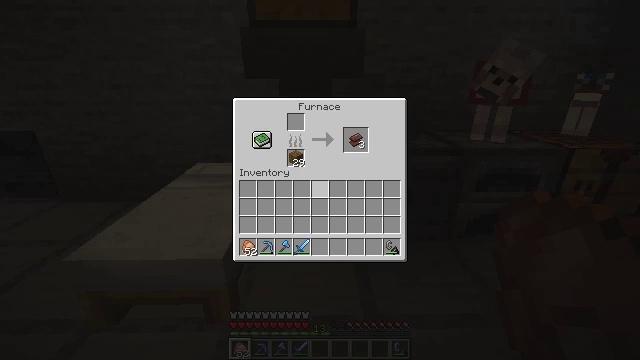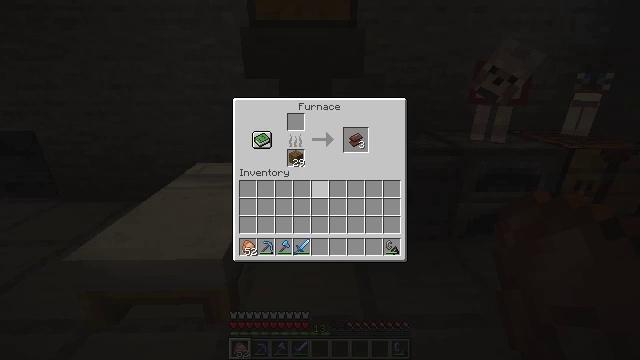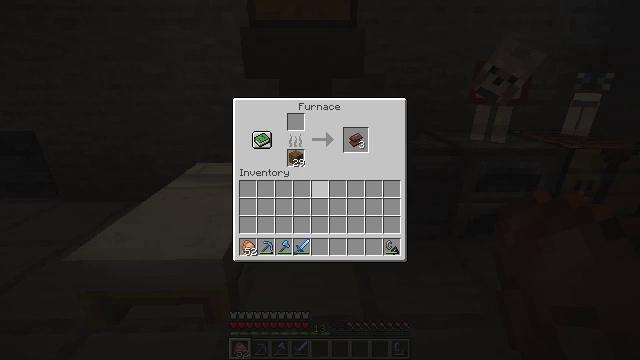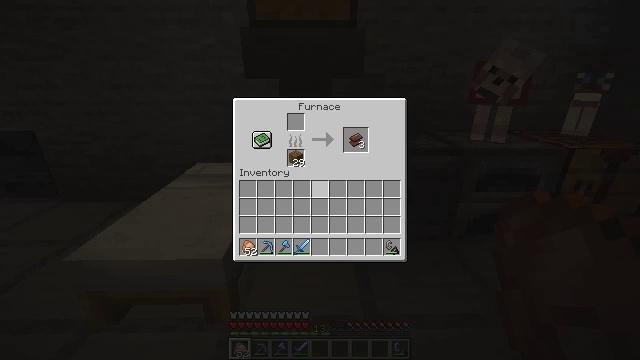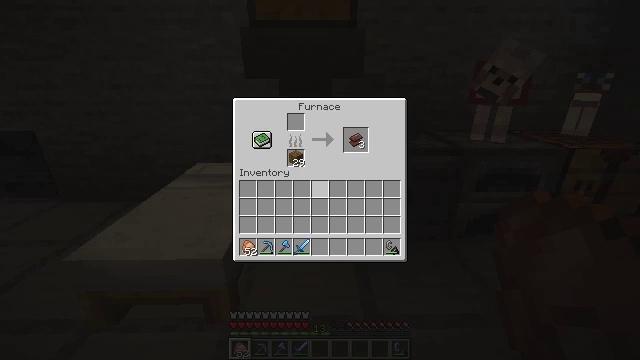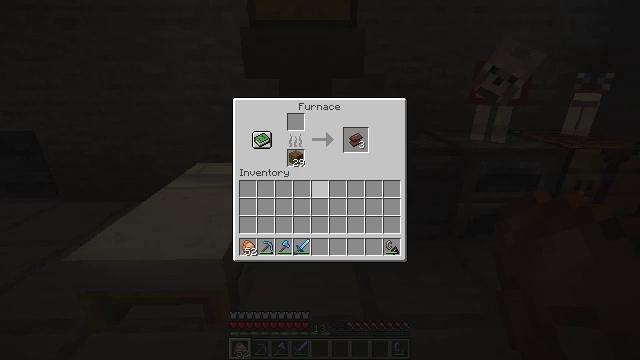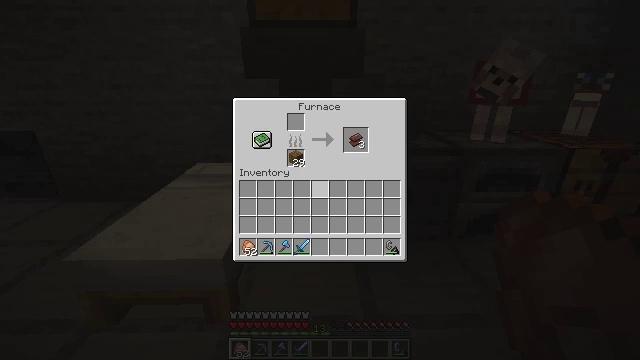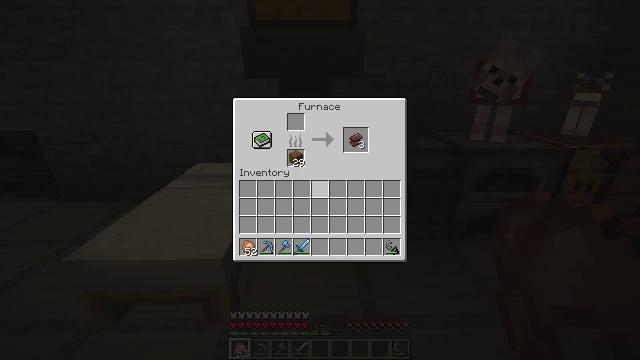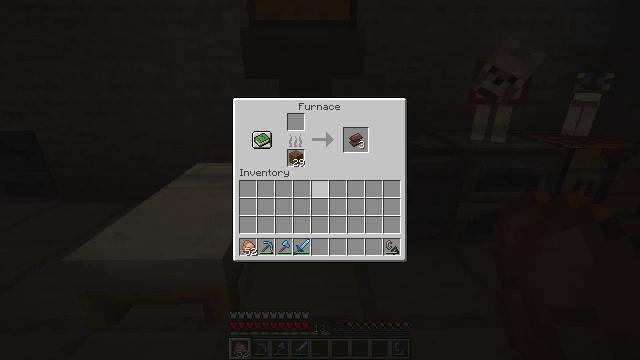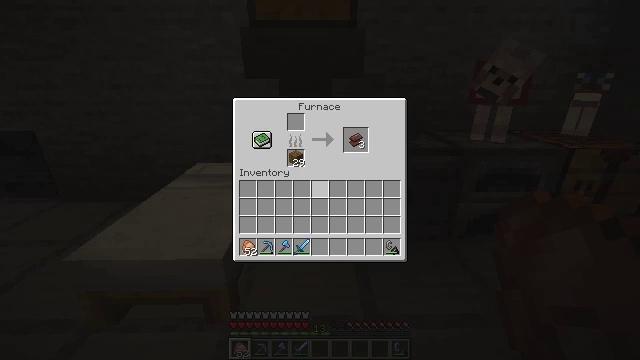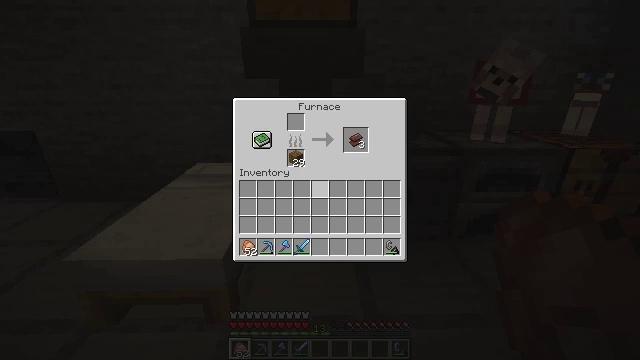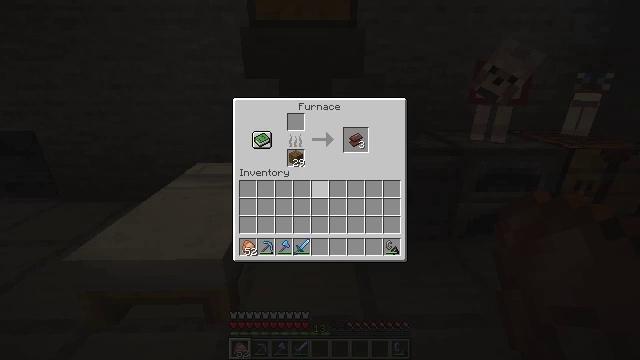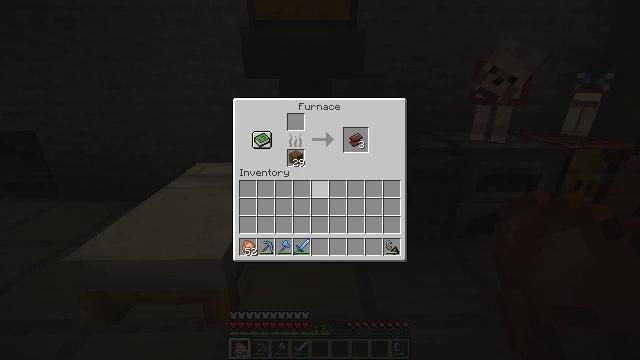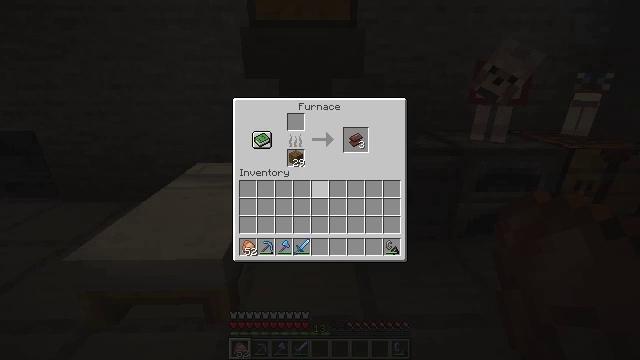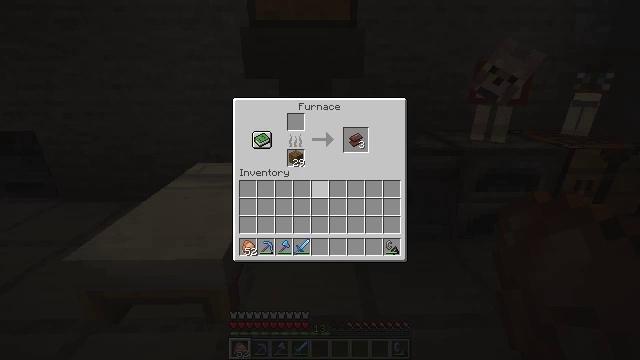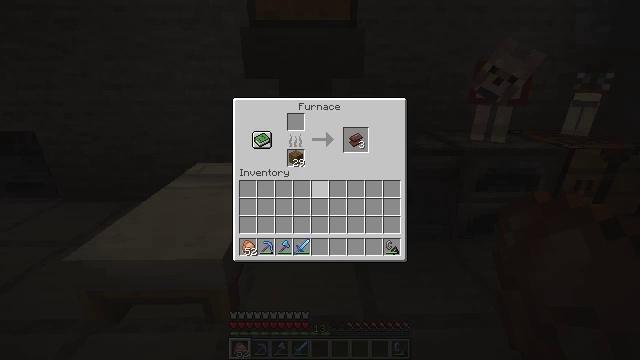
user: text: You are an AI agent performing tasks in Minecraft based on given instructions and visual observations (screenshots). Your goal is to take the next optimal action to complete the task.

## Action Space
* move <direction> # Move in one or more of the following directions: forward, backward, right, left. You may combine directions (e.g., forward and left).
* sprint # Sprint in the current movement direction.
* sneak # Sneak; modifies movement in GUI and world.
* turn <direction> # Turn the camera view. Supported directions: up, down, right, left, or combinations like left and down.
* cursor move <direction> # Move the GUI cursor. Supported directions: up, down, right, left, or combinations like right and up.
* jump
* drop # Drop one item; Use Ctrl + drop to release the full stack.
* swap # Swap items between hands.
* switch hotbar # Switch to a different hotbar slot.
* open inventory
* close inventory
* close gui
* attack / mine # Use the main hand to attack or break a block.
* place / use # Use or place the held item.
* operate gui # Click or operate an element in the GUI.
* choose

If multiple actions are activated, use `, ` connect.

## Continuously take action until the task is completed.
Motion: motion action
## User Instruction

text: Turn ancient debris into netherite scrap using a furnace.
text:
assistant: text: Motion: no_op
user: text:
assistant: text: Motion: no_op
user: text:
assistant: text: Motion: no_op
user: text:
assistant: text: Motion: no_op
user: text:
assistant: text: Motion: no_op
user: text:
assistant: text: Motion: no_op
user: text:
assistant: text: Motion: no_op
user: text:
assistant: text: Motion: no_op
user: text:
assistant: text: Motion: no_op
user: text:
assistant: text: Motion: no_op
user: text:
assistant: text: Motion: no_op
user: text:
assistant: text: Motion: no_op
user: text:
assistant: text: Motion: no_op
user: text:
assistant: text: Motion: no_op
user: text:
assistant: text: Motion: no_op
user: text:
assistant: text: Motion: no_op
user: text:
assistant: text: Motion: no_op
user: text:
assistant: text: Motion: no_op
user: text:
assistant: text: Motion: no_op
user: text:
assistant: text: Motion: no_op
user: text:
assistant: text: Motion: no_op
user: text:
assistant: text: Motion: no_op
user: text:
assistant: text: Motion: no_op
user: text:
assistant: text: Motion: no_op
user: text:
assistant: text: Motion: no_op
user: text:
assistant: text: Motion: no_op
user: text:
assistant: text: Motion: no_op
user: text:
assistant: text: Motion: no_op
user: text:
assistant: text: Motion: no_op
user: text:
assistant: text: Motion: no_op